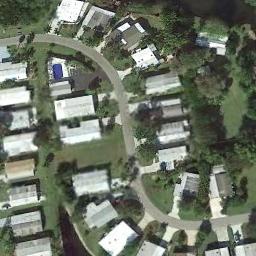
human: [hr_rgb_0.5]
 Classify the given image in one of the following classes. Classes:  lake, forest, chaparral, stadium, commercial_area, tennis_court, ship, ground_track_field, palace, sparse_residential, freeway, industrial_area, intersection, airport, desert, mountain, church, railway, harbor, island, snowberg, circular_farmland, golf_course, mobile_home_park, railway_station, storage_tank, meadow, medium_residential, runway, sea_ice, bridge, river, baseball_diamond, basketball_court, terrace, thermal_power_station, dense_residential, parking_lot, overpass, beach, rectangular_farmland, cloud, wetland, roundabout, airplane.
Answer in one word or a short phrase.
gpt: mobile_home_park